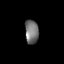
Tissue: lung
Cell type: Myeloid cells
Senescence score: 0.2318
Nuclear area (px): 319
Mean DAPI intensity: 115.94